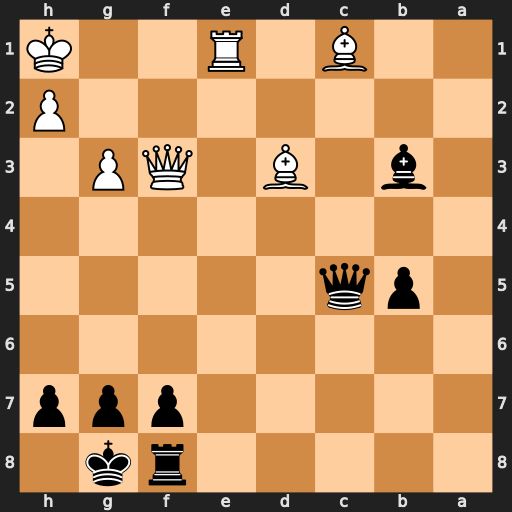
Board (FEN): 5rk1/5ppp/8/1pq5/8/1b1B1QP1/7P/2B1R2K
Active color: b
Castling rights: -
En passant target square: -
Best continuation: Bd5 Be4 Re8 Bd2 Rxe4